Question: Very simple, I want to separate line by semicolon. However, while debugging, last two values are somehow trimmed.
Line I want to split: '::0;;tester@increase.dk;0;::1;;' Colons are part of values, ignore them.

CODE:
'''
BufferedReader br = new BufferedReader(new FileReader("data\CustomObject69.csv"));
String fileLine = br.readLine();
ArrayList<ContactFromExperienceCDO> contacts=new ArrayList<>();
while (fileLine!=null && fileLine.length()>0){
fileLine=br.readLine();
String[] fields = fileLine.split(";");
String skinIrritations1 = fields[0];
String EmailAddress1 = fields[2];
String adhesionIssues1 = fields[4];
String pouchIssues1 = fields[5];
ContactFromExperienceCDO contact=new
ContactFromExperienceCDO(EmailAddress1,
pouchIssues1,skinIrritations1,adhesionIssues1);
contacts.add(contact);
'''
ERROR:
'''
Exception in thread "main" java.lang.NullPointerException
at
Consumer.SharedListManipulation.
writeContactsToCsv(SharedListManipulation.java:182)
at Consumer.SharedListManipulation.
getContactsFromListLoop(SharedListManipulation.java:163)
at Consumer.SharedListManipulation.
getContactsFromList(SharedListManipulation.java:114)
at Consumer.Main.main(Main.java:38)
'''
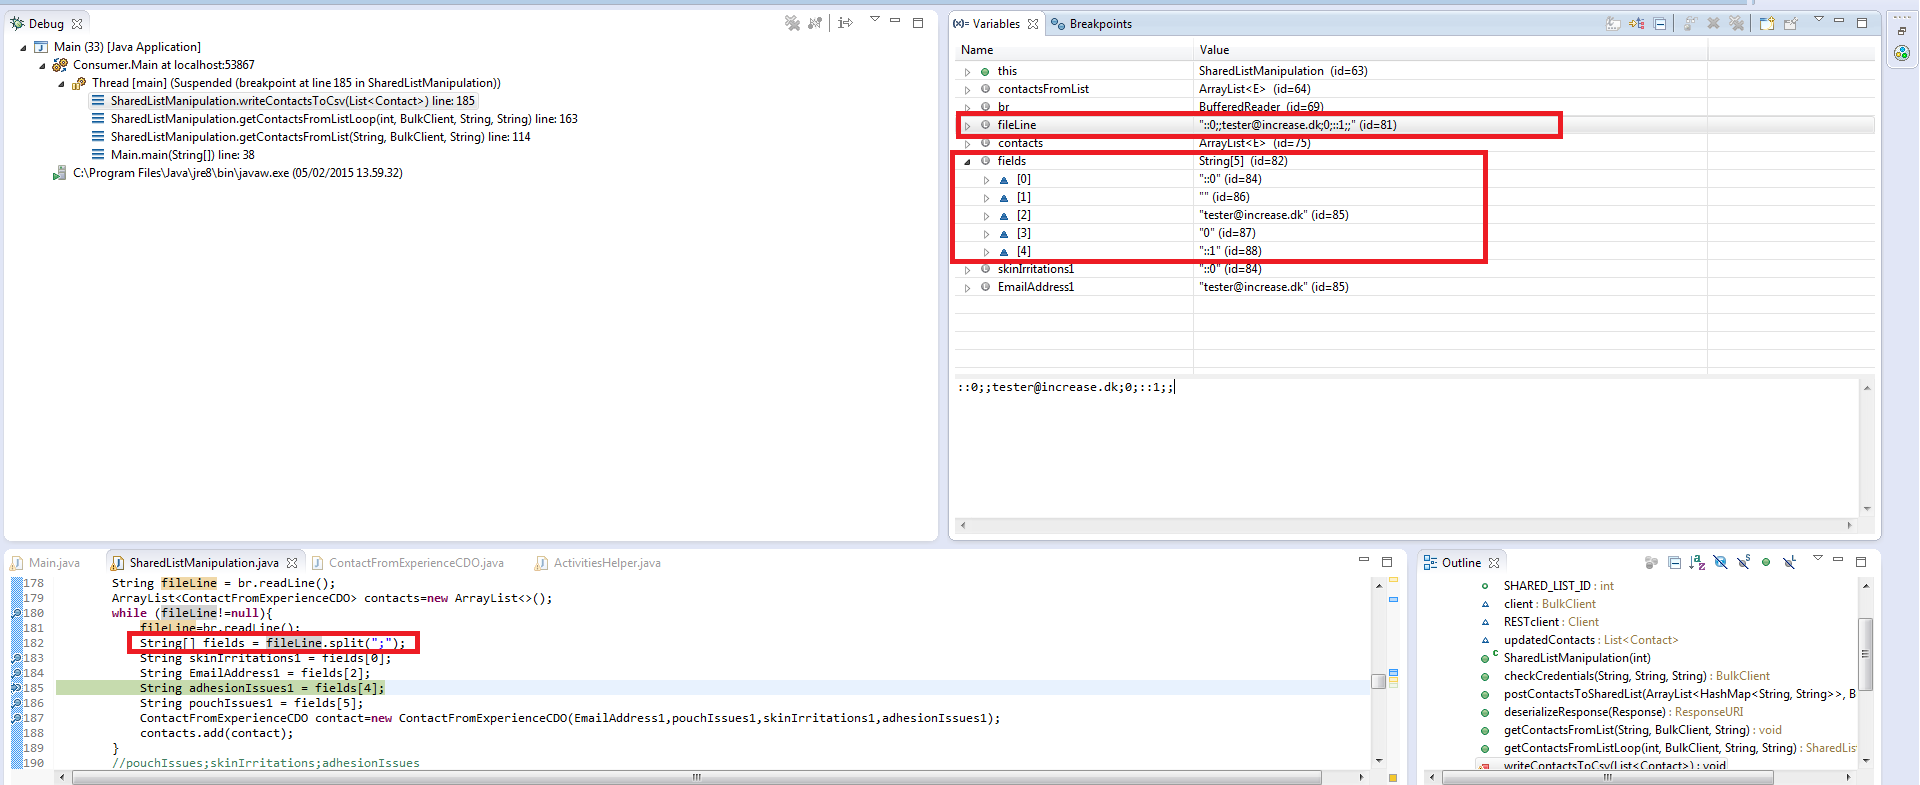
Answer: Instead of:
'''
String[] fields = fileLine.split(";");
'''
Use :
'''
String[] fields = fileLine.split(";", -1);
'''
As described in the method's documentation - "The limit parameter controls the number of times the pattern is applied and therefore affects the length of the resulting array. If the limit n is greater than zero then the pattern will be applied at most n - 1 times, the array's length will be no greater than n, and the array's last entry will contain all input beyond the last matched delimiter. . If n is zero then the pattern will be applied as many times as possible, the array can have any length, and trailing empty strings will be discarded. "
Or in other words - using "-1" makes the array created by the split include all "values" - even if they are empty.